Interaction volume radius: 10 \u00c5
Interaction volume height: 20 \u00c5
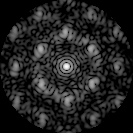
Disorder parameter: 0.5807